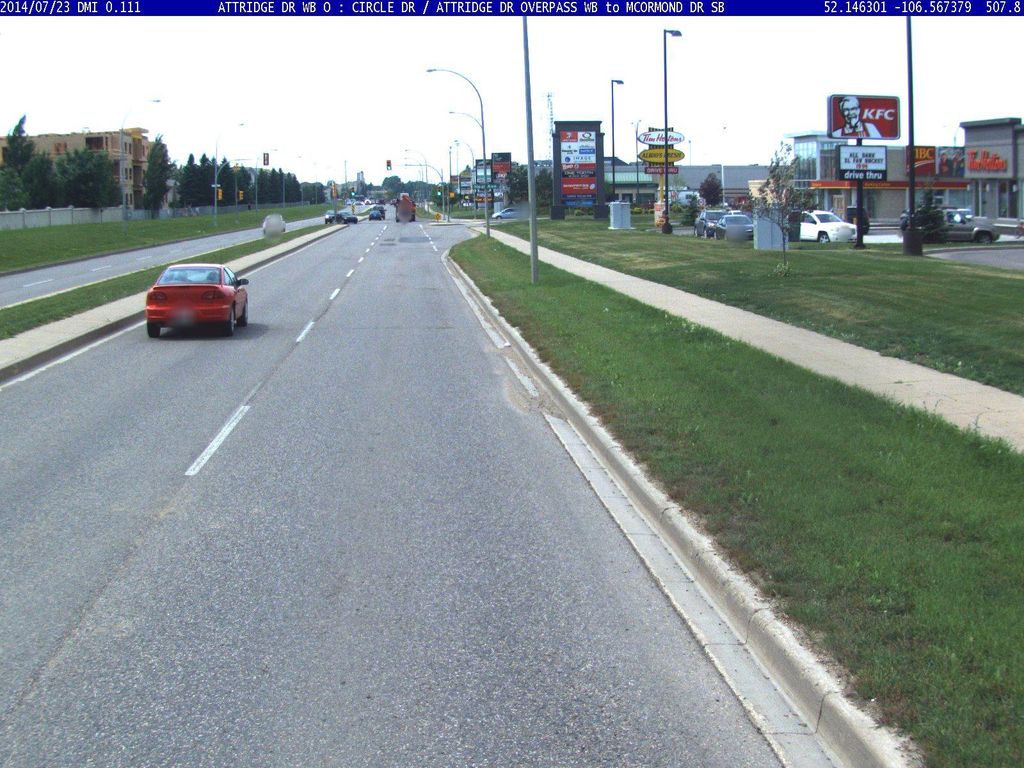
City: saskatoon